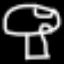
Label: mushroom